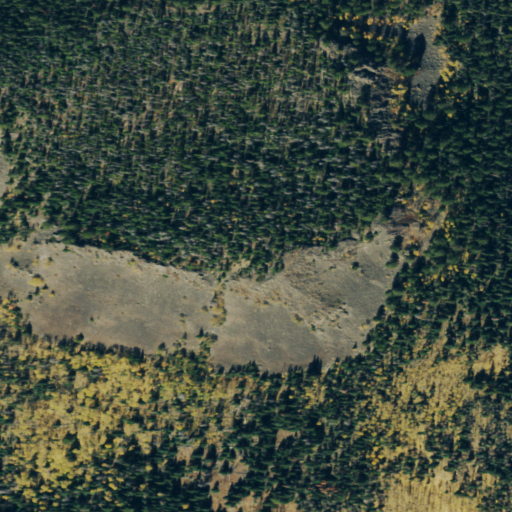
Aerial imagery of mountain in Colorado named Ironclad Mountain containing evergreen forest, deciduous forest, shrub, and woody wetlands